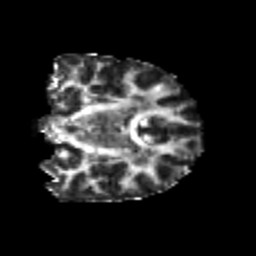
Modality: FA
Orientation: coronal
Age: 25
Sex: male
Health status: healthy
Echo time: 0.074 s